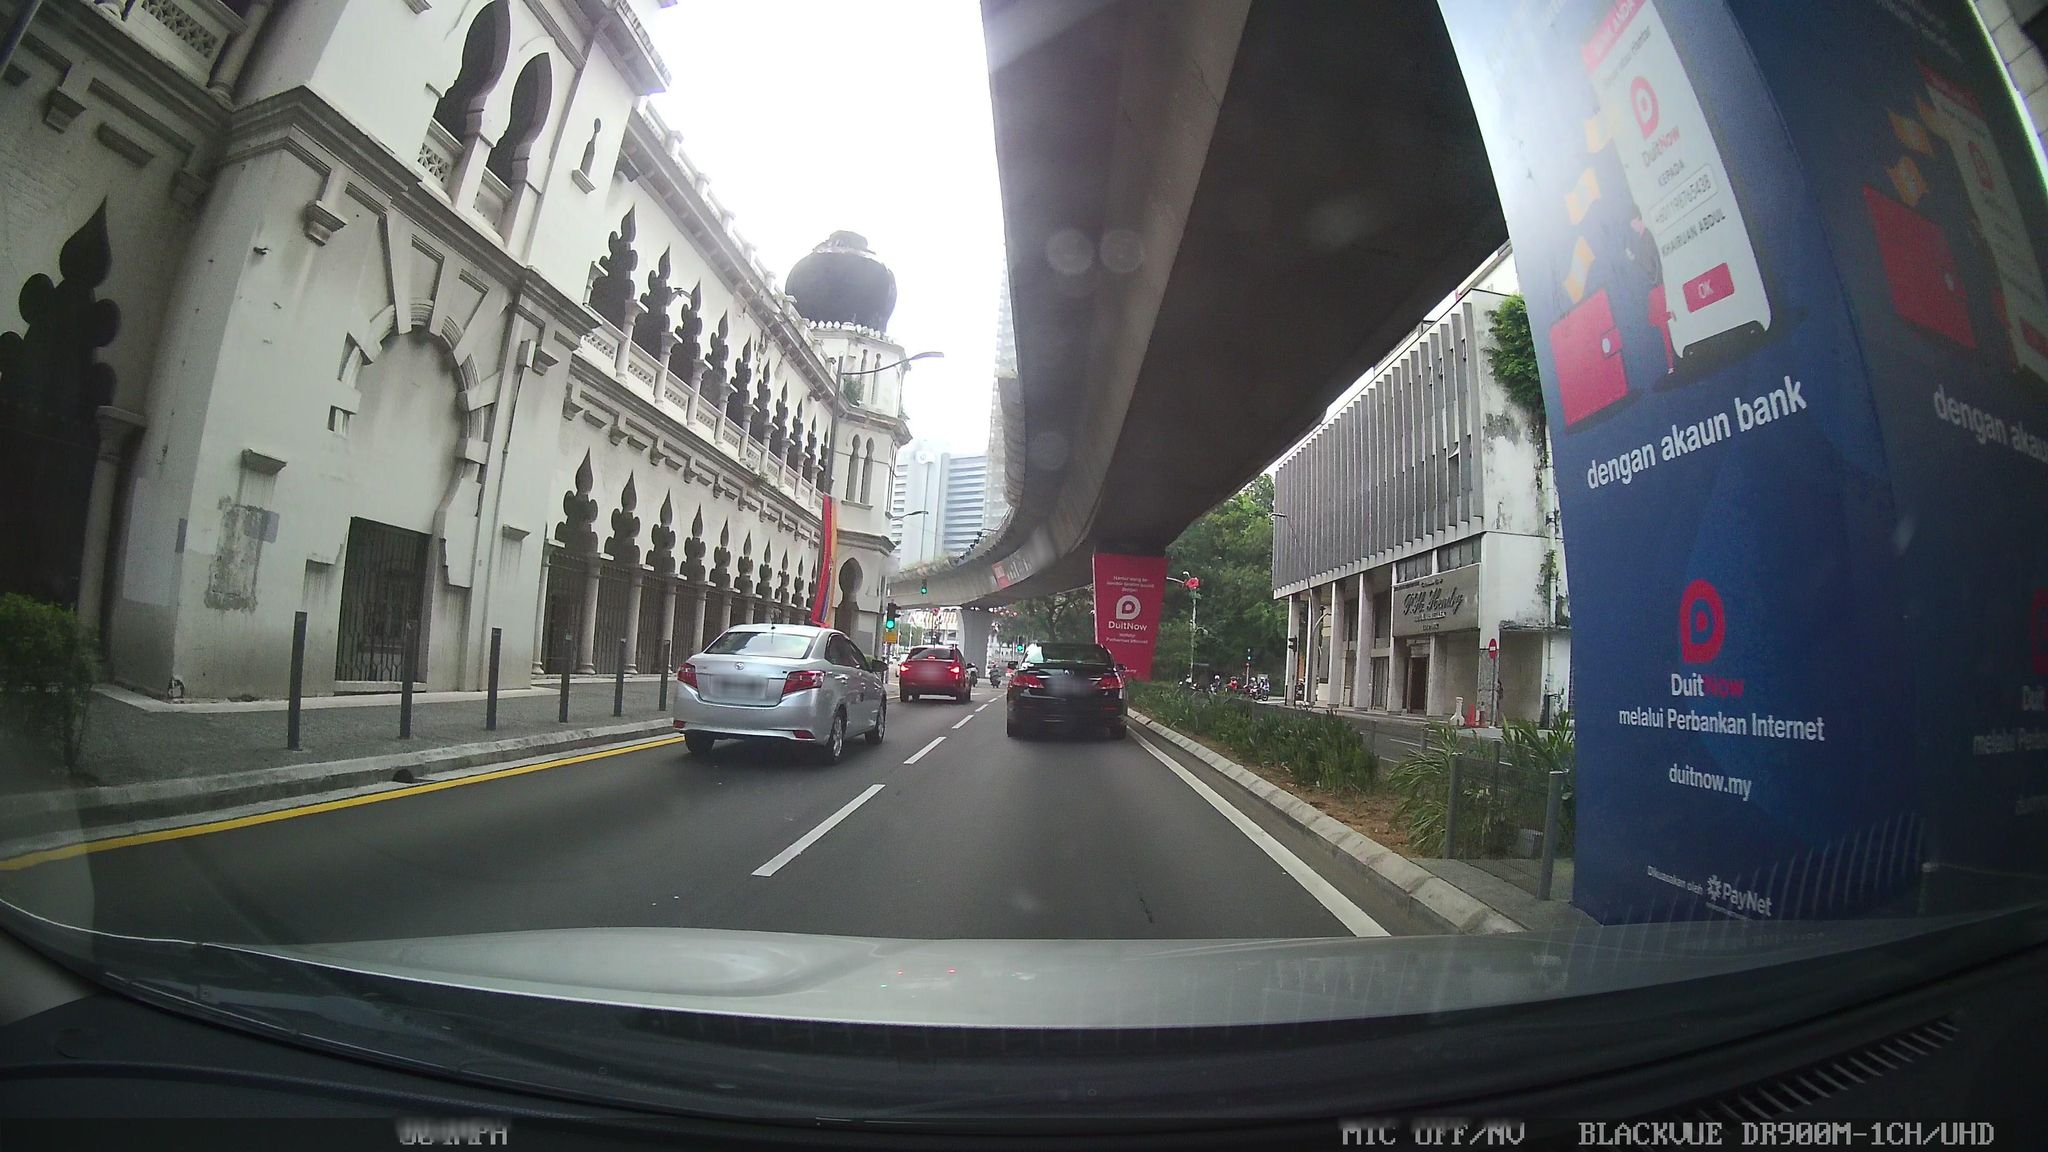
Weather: clear
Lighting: day
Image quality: good
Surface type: driving surface
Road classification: secondary
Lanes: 2
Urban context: urban centre
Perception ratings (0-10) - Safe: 3.64, Lively: 6.27, Beautiful: 3.45, Boring: 3.44, Depressing: 4.58, Wealthy: 1.56